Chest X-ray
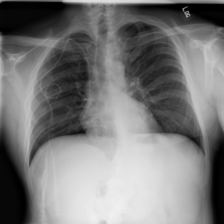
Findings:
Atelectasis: negative
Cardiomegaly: negative
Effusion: negative
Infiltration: positive
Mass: negative
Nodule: negative
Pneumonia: negative
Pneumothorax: negative
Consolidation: negative
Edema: negative
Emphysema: negative
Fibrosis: negative
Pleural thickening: negative
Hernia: negative